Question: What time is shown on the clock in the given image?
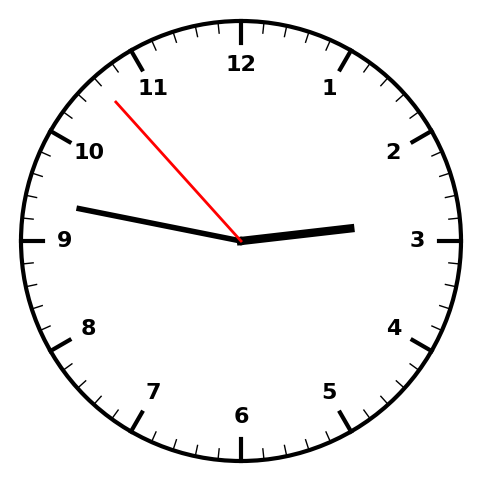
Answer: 02:46:53